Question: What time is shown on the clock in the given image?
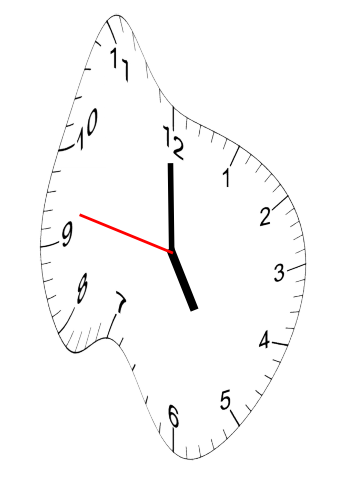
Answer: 04:59:47